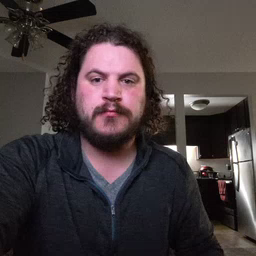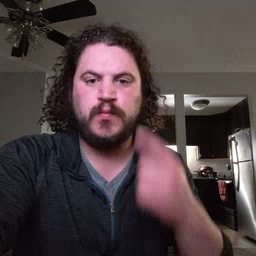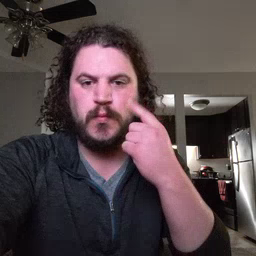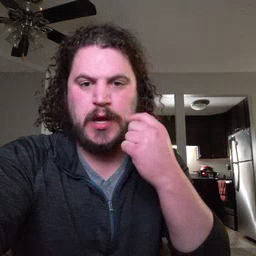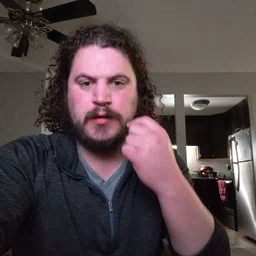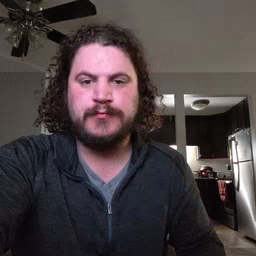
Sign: cry